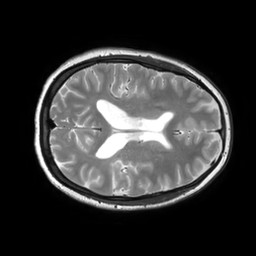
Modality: T2w
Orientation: axial
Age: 22
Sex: female
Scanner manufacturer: philips
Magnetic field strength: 3 T
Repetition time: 3 s
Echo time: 0.08 s